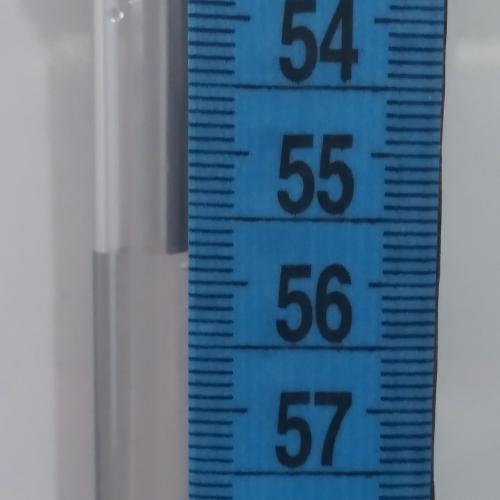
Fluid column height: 55.8 cm